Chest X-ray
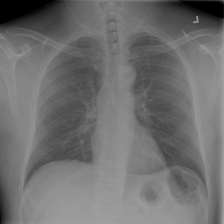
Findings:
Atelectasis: negative
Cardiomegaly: negative
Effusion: negative
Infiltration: negative
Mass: negative
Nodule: negative
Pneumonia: negative
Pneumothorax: negative
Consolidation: negative
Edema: negative
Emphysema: negative
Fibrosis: negative
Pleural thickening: negative
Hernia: negative